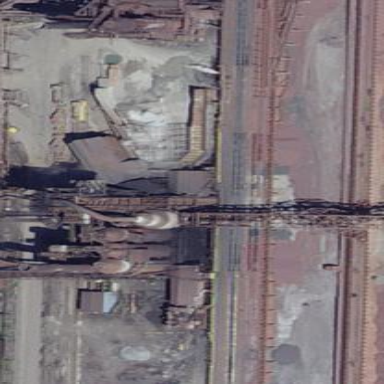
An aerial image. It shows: Industrial building being used for industrial purposes.